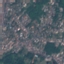
Land use / land cover class: Residential